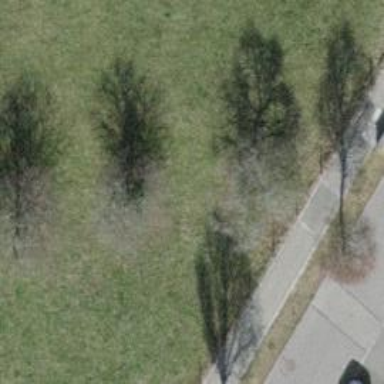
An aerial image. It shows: Urban tree adding natural touch to the cityscape.